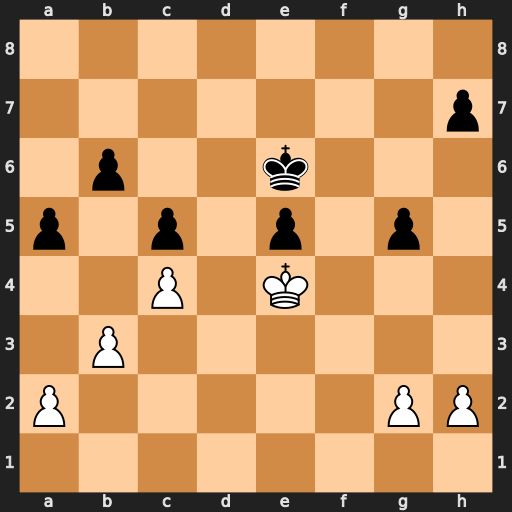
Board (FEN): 8/7p/1p2k3/p1p1p1p1/2P1K3/1P6/P5PP/8
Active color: w
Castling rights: -
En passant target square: -
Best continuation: g4 Kf6 Kd5